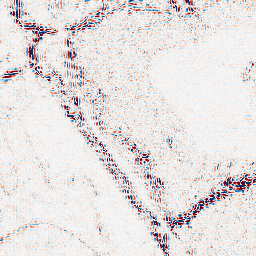
Category: wavelet
Decomposition family: wavelet_dwt
Decomposition parameters: wavelet: coif2
level: 2
Upsampling method: nearest
Upsampling parameters: scale: 2
Upsampling scale: 2